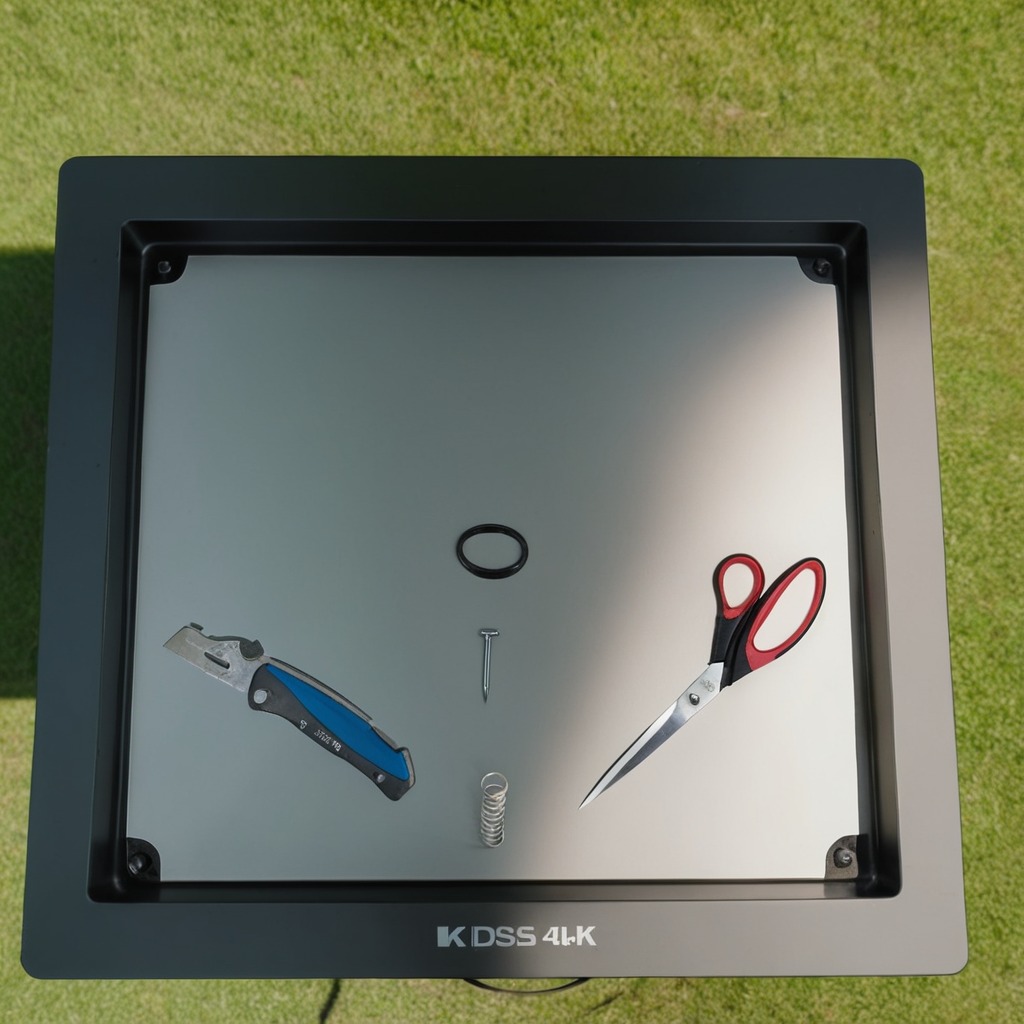
A rubber Oring, a utility knife, an iron nail, a coiled metal spring, and a pair of scissors are lying on the textured surface.